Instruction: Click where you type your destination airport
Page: home
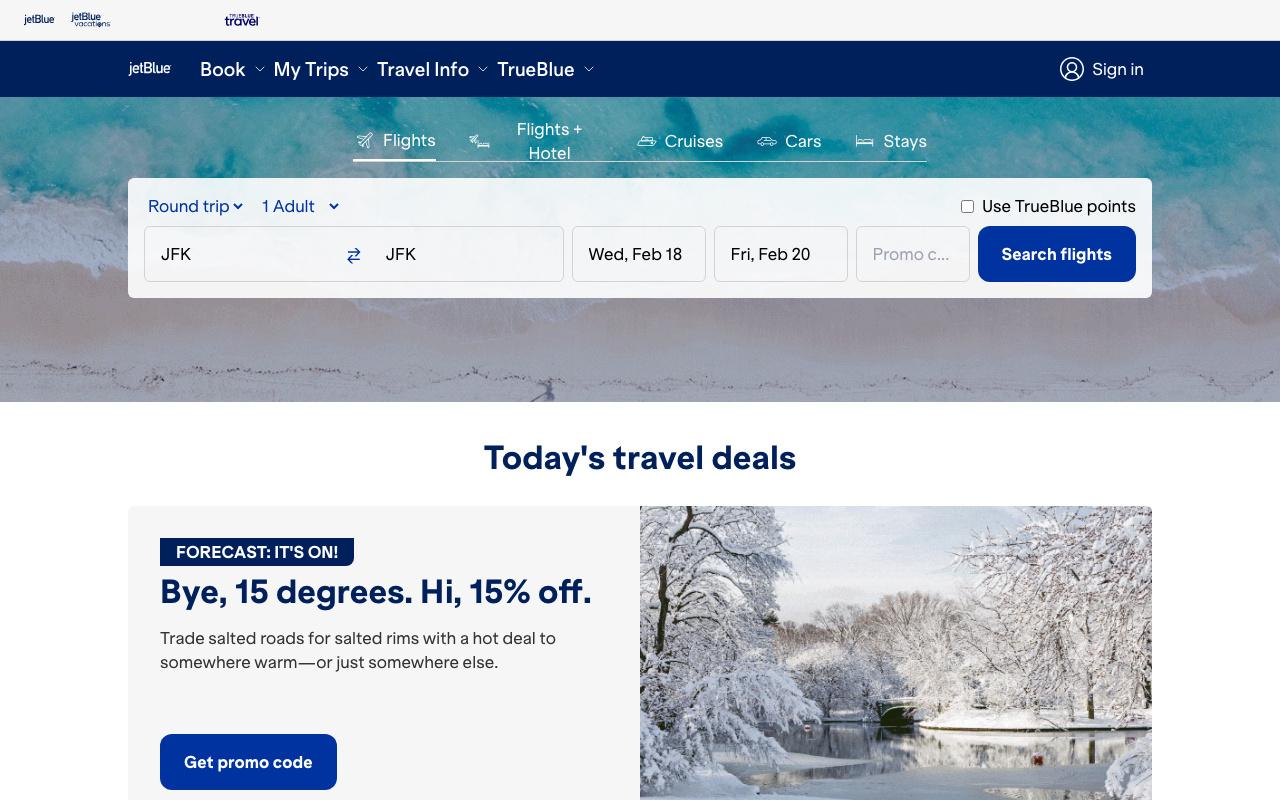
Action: click